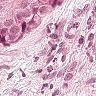
Metastatic tissue present: yes